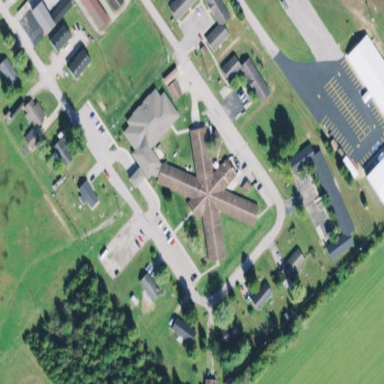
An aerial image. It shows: Nursing home.